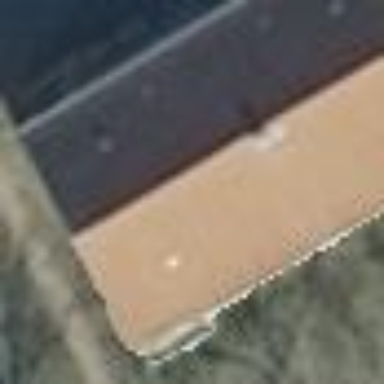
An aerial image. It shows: Gabled roof on building that houses apartments.